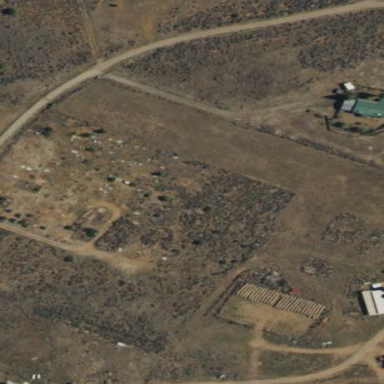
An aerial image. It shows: Cemetery.